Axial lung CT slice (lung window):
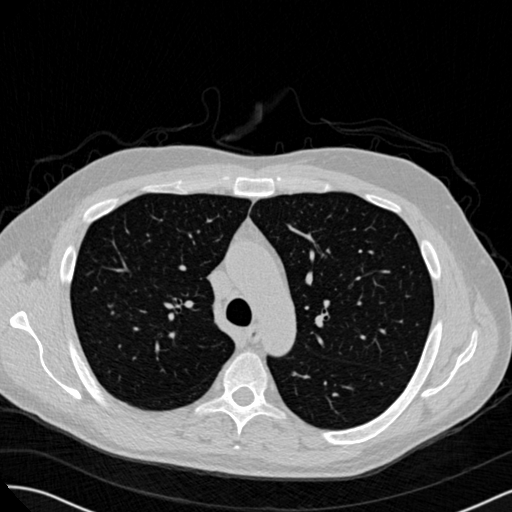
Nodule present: no